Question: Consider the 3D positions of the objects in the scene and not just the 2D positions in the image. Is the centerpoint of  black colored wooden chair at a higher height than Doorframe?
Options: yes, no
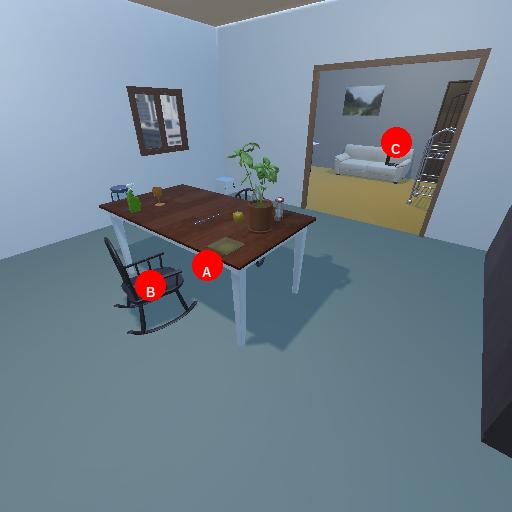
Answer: yes